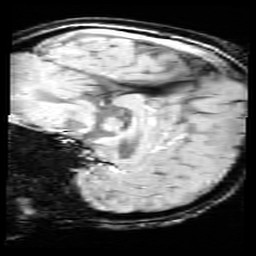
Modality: SWI
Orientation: sagittal
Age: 12
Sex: female
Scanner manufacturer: siemens
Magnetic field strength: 3 T
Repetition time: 0.027 s
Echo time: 0.02 s